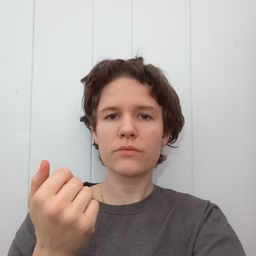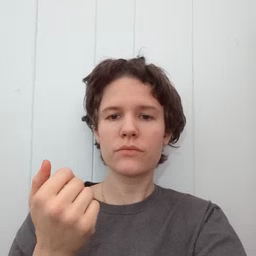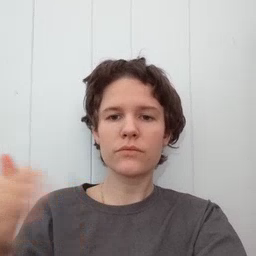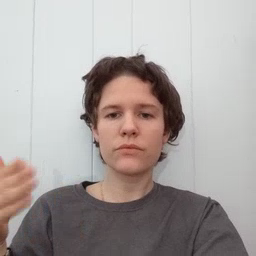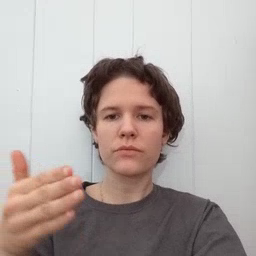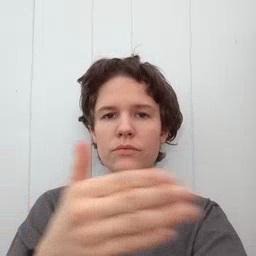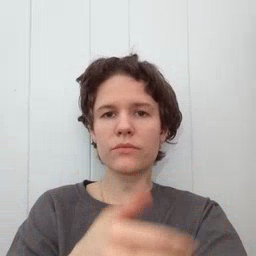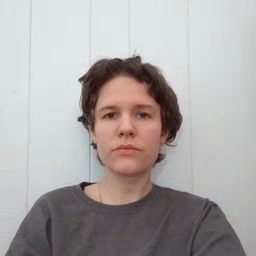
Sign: fish